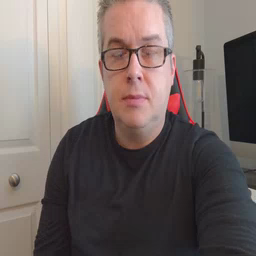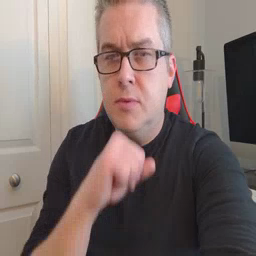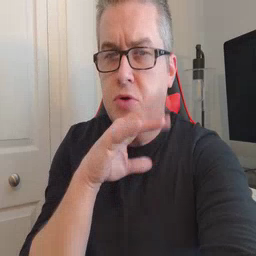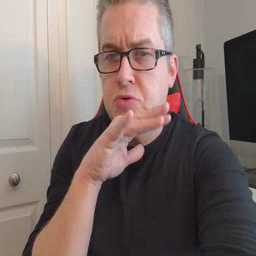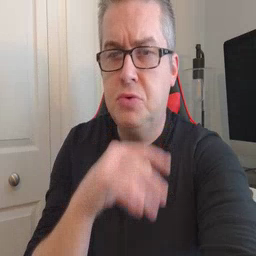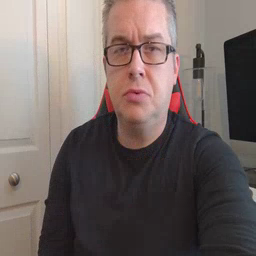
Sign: dirty